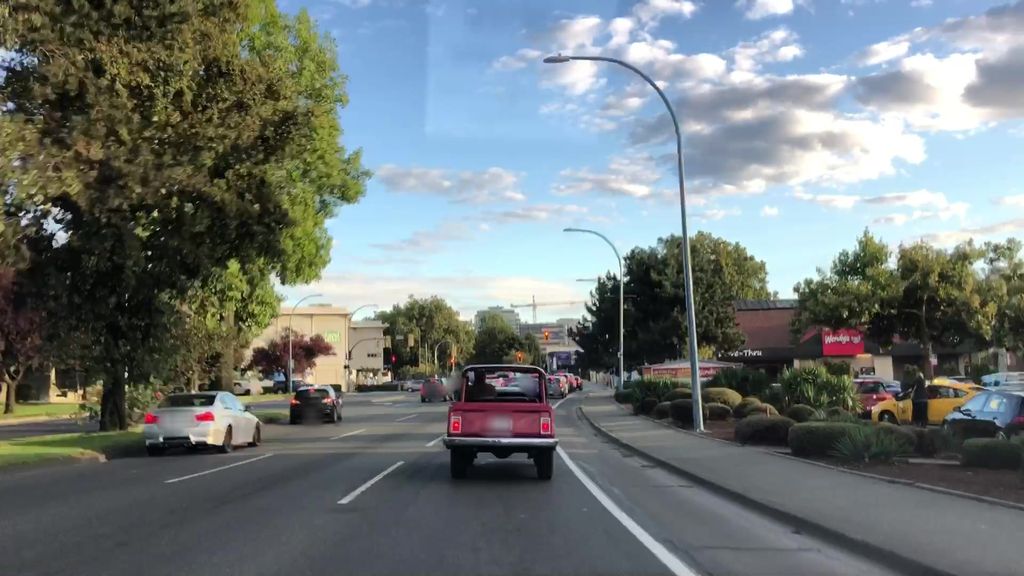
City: victoria